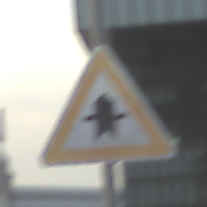
Verkehrszeichen: Vorfahrt
Umgebung: Outdoor, Urban
Tageszeit: SunriseSunset
Wetter: PartlyCloudy
Licht: Natural
Jahreszeit: NotSpecified
Kontrast: LowContrast